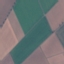
Label: AnnualCrop